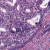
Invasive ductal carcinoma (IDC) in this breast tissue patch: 0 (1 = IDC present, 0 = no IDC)